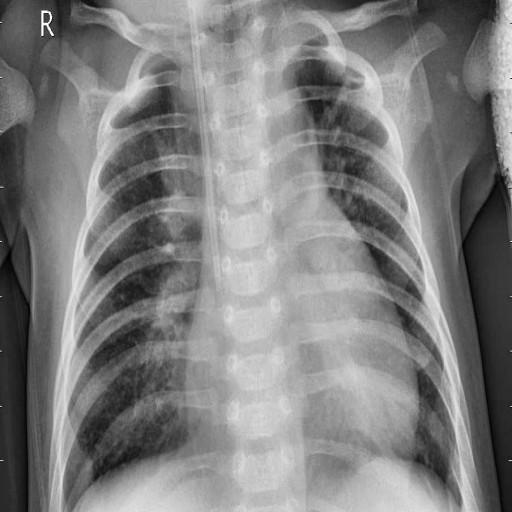
Finding: PNEUMONIA